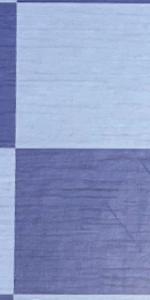
Label: Empty